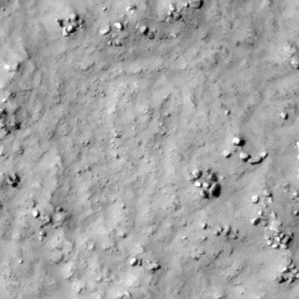
Label: non_frost